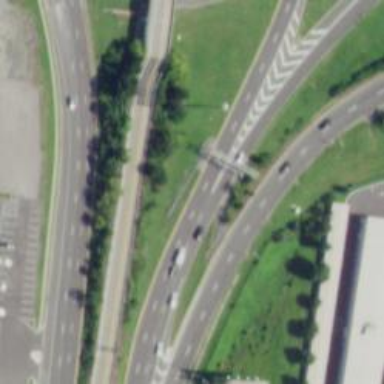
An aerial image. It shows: Trunk highway.